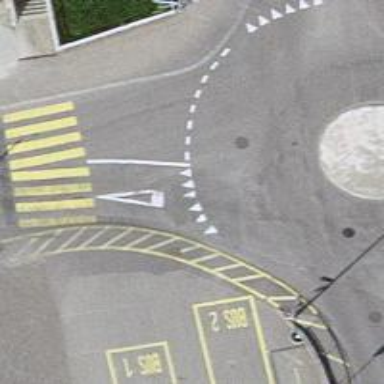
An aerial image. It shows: Uncontrolled road crossing with markings.